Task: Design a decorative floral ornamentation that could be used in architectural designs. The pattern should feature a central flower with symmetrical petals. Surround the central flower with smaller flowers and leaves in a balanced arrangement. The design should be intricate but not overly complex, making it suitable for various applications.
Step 522:
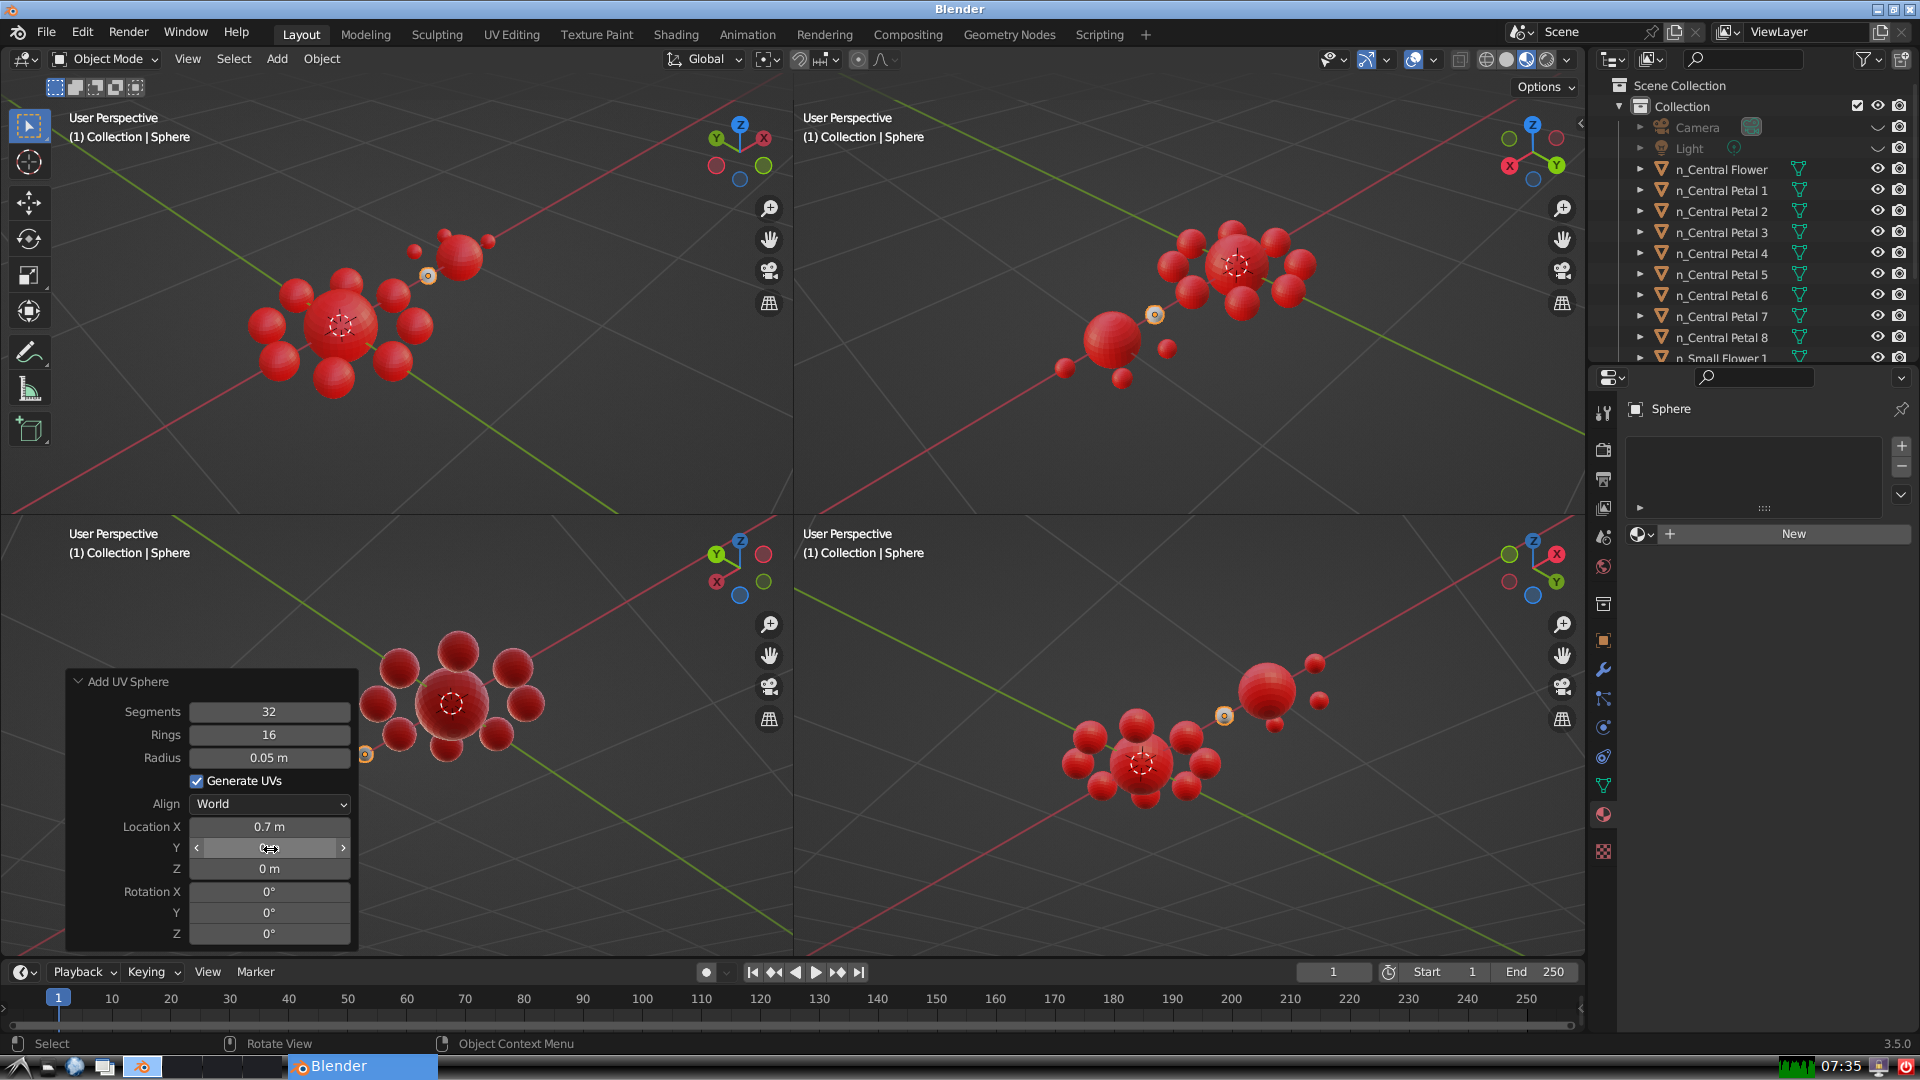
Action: {"mouse_move": [270, 867]}